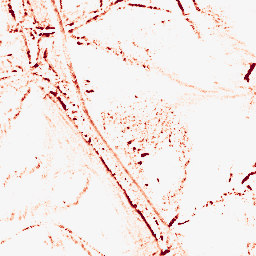
Category: morphological
Decomposition family: morphological_diamond
Decomposition parameters: operation: opening
radius: 3
Upsampling method: bspline
Upsampling parameters: scale: 2
Upsampling scale: 2